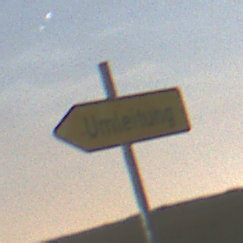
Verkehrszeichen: UmleitungswegweiserLinksweisend
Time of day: Night
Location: Outdoor (Nature)
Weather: Overcast
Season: NotSpecified
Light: Artificial